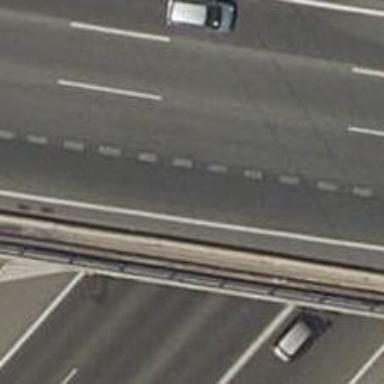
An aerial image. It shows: Bridge with asphalt surface. It is part of motorway link.